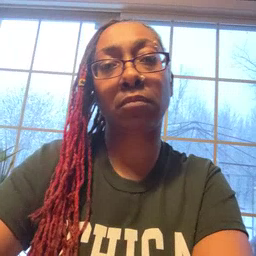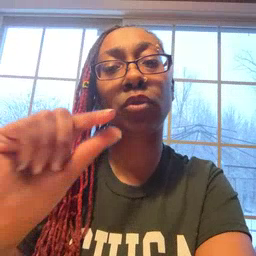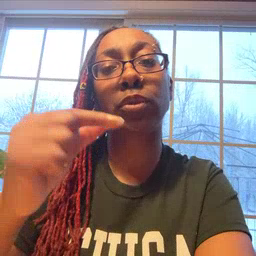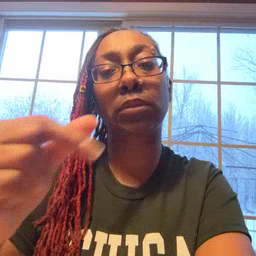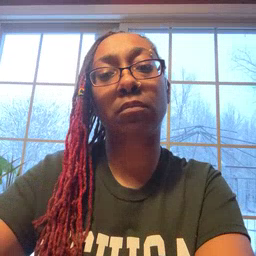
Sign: green